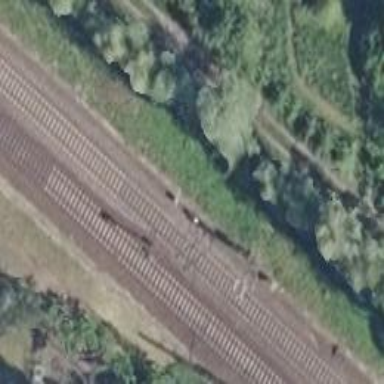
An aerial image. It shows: Railway signal.